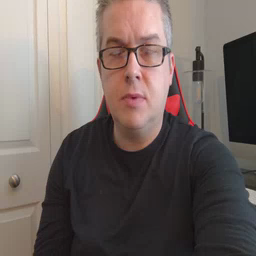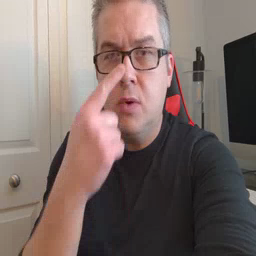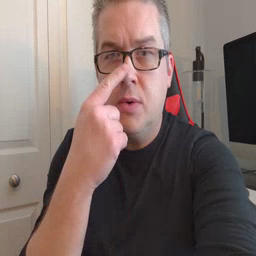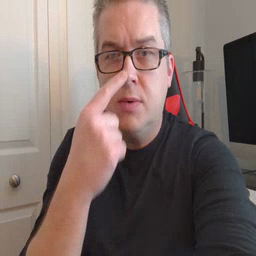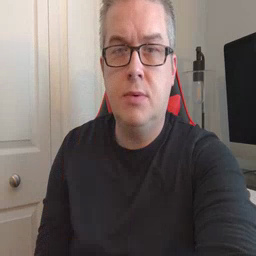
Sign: nose